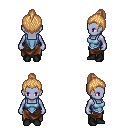
a pixel art fantasy rpg character, female body template, dark elf, purple skin, blue vest, robe skirt, light blonde short topknot hairstyle, black shoes, four views (front, back, left, right), 2x2 character sprite sheet, small pixel art, hard edges, no anti-aliasing